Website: bh-photo
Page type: account-selection
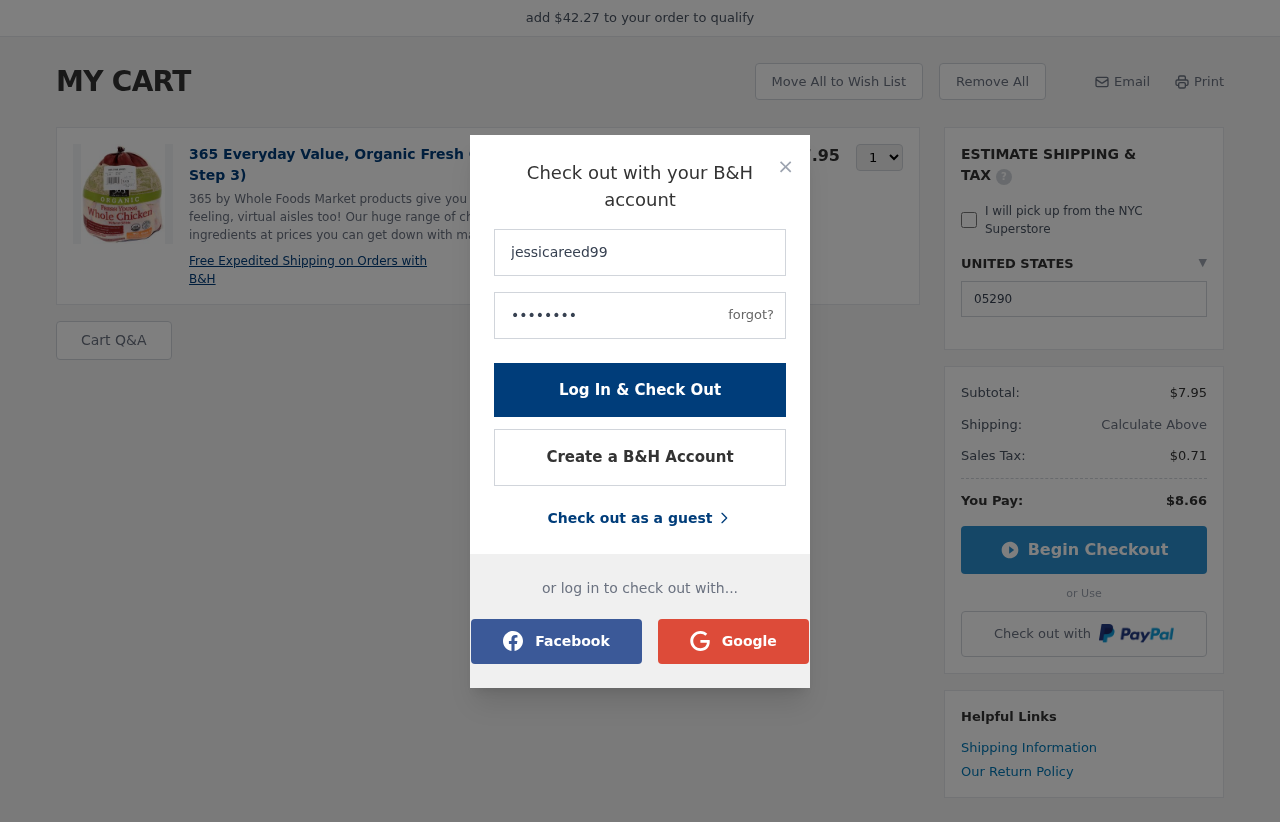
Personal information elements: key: PII_COUNTRY
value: UNITED STATES
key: PII_LOGIN_USERNAME
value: jessicareed99
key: PII_POSTCODE
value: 05290
Product elements: key: PRODUCT1_DESC
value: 365 by Whole Foods Market products give you that dance-down-the-aisles feeling, virtual aisles too! Our huge range of choices with premium ingredients at prices you can get down with makes grocery sho
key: PRODUCT1_NAME
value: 365 Everyday Value, Organic Fresh Chicken, Whole (GAP - Step 3)
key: PRODUCT1_PRICE
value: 7.95
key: PRODUCT1_QUANTITY
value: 1
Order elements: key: ORDER_SUBTOTAL
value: $7.95
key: ORDER_TAX
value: $0.71
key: ORDER_TOTAL
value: $8.66
Other elements: key: AMOUNT_TO_QUALIFY
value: $42.27